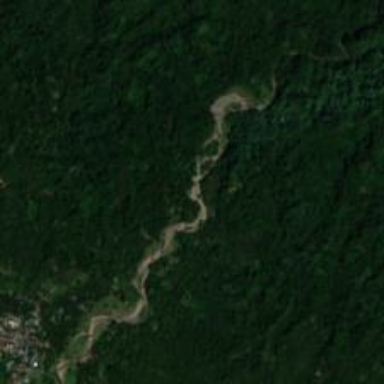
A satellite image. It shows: Beautiful view of river.